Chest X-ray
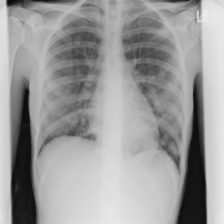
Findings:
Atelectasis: negative
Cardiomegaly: negative
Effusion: negative
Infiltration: negative
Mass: negative
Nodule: positive
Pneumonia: negative
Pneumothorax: negative
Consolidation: negative
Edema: negative
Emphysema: negative
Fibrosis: negative
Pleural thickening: negative
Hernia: negative